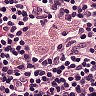
Metastatic tissue present: no